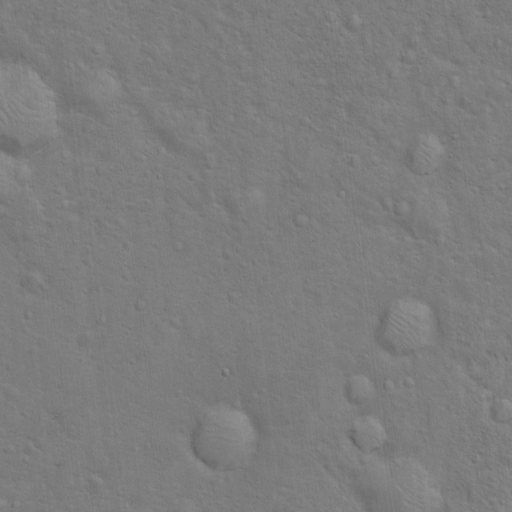
Classes present: Background